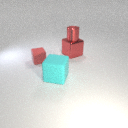
large red metal cube to the right of small red rubber cube